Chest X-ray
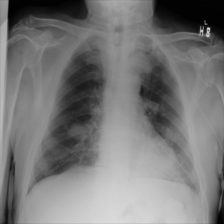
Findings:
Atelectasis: negative
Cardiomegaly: negative
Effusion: negative
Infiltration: negative
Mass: negative
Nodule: negative
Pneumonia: negative
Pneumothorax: negative
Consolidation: negative
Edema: negative
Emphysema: negative
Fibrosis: negative
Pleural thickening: negative
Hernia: negative